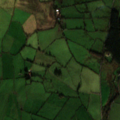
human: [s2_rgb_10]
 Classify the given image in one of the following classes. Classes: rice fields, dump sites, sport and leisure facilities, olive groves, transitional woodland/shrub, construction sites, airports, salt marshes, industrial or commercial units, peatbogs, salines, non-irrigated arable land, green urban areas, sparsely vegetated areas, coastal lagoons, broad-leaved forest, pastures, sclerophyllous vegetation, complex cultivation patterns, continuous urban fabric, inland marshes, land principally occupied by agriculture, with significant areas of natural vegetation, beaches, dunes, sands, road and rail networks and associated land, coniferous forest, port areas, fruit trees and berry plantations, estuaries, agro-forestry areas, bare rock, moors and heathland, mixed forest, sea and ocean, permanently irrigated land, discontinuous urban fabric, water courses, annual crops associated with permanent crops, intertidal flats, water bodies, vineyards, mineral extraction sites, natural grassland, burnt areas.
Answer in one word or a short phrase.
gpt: pastures, land principally occupied by agriculture, with significant areas of natural vegetation, transitional woodland/shrub